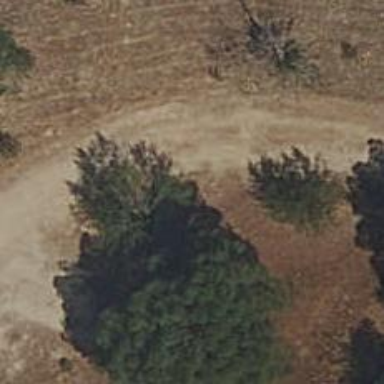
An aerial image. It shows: Dirt path.